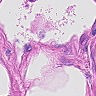
Metastatic tissue present: no